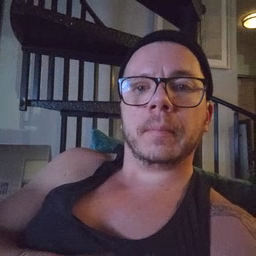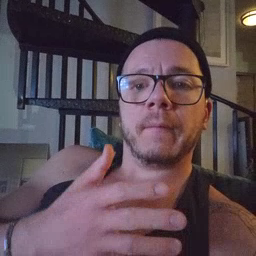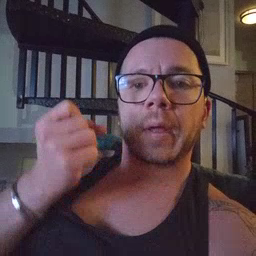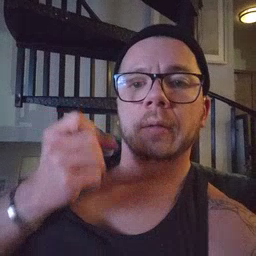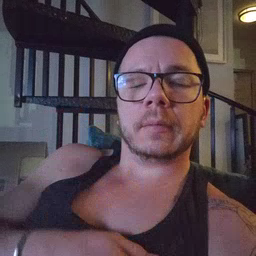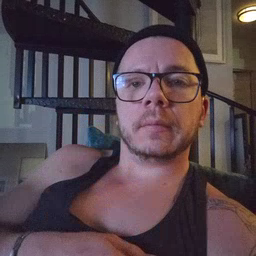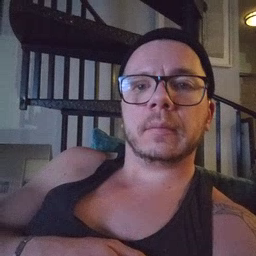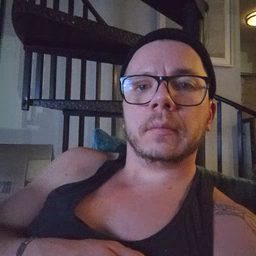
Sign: fast